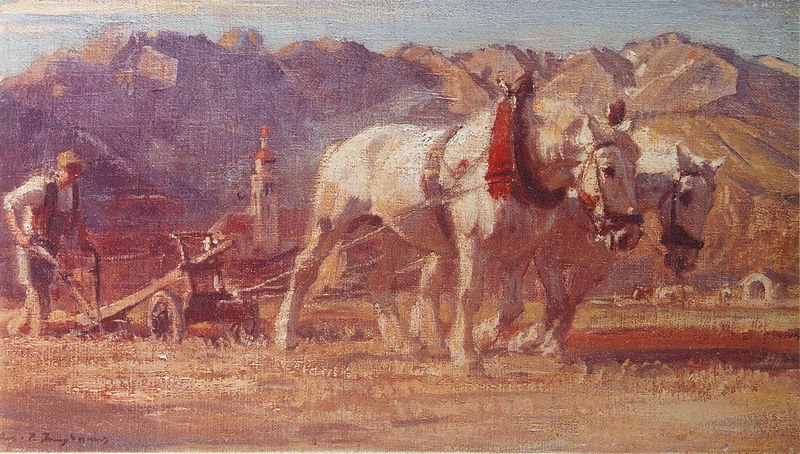
Titel: Pflügen im Voralpenland
Künstler: Julius Paul Junghanns
Standort: München/Sylt
Institution: Das Gemälde Cabinett Unger
Schlagwörter: berg, blau, felsen, gemälde, himmel, mann, schatten, weiß, gelb, kirchturm, landschaft, menschen, abend, braun, fenster, grau, hell, hut, licht, männer, orange, dach, gras, haus, rot, schnee, tier, tiere, wiese, beige, malerei, hemd, hose, mütze, arm, arme, blicke, mensch, signatur, öl, dämmerung, erde, feld, felder, horizont, natur, hütte, kirche, sonne, boden, realismus, paar, arbeit, karren, pferd, pferde, räder, turm, schürze, italien, naturalismus, zwei, acker, arbeiten, feldarbeit, hart, berge, fels, gebirge, gipfel, dorf, dächer, lila, sonnenuntergang, violett, kuh, alm, bauernhof, hof, ziehen, arbeiter, rad, kraft, weste, abendrot, bauer, bergdorf, helligkeit, scheune, bayern, alpen, schimmel, rotbraun, kapelle, landwirtschaft, graben, halfter, atmosphäre, joch, pflug, pflügen, sonnentag, knecht, alp, kaltblüter, ackerbauer, ackergaul, arbeitspferde, bebirge, bergbauer, kantige felsen, kirchturmstpitze, parallelauf, pferdegeschirr, roter kirchturm, schroffheit, umgraben